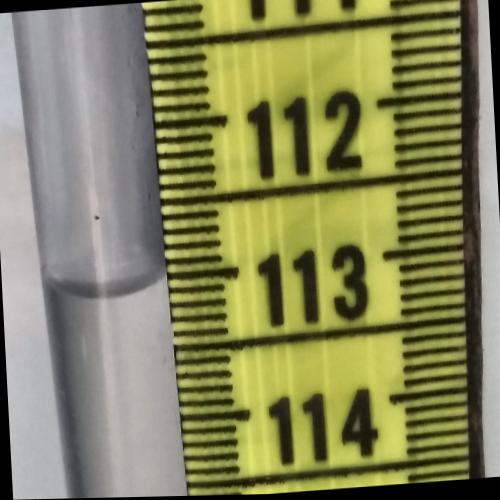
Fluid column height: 113.0 cm